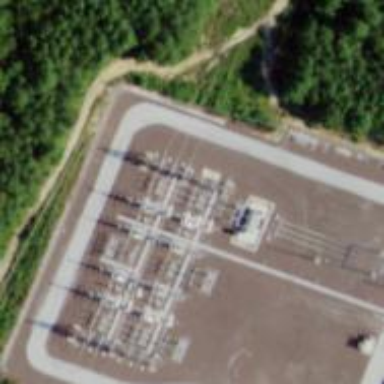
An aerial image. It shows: Switch used for power control.